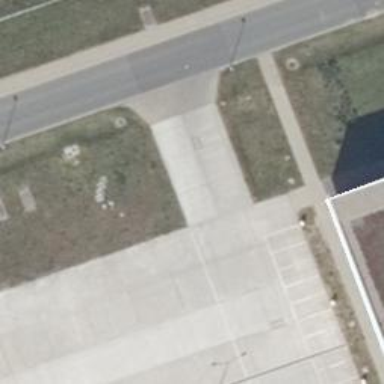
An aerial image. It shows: Parking aisle with concrete surface.